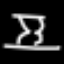
Label: hourglass